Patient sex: M
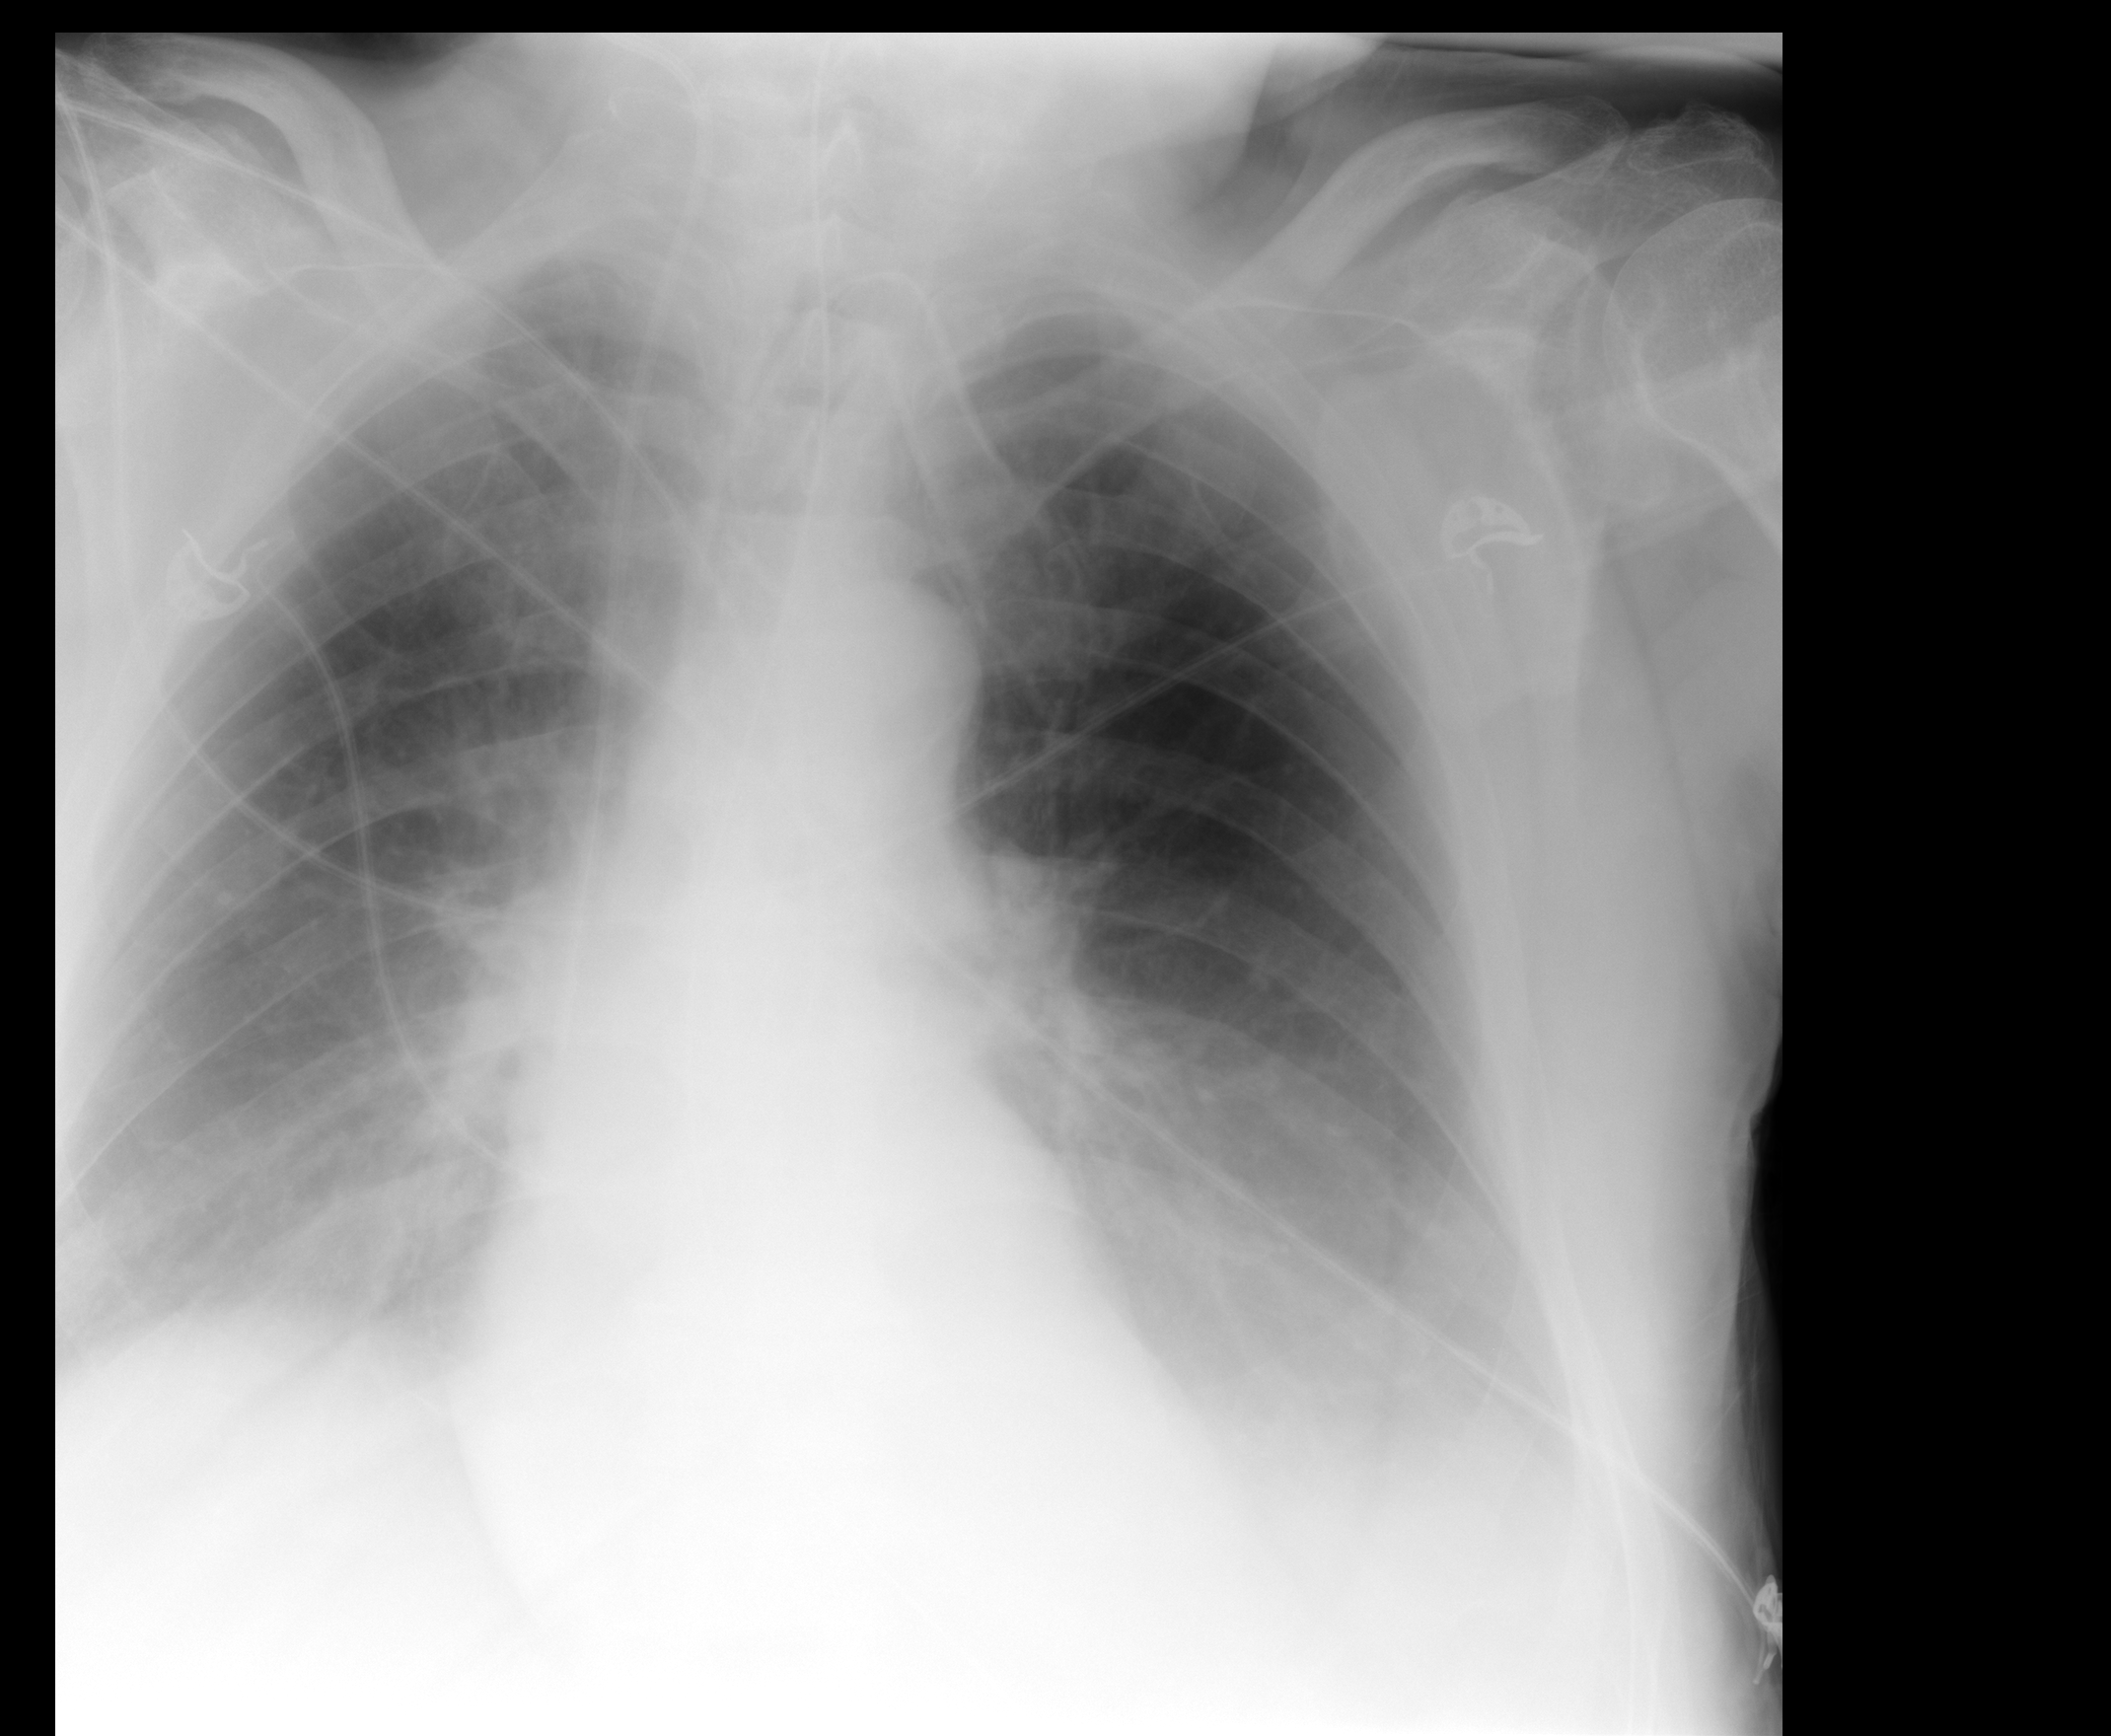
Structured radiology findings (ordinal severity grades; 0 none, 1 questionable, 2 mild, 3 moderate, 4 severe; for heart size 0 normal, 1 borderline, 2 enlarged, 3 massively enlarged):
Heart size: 0
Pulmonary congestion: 1
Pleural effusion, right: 2
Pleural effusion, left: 2
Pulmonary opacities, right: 1
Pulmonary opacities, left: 0
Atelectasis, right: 3
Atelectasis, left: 2